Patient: sex F, age 59
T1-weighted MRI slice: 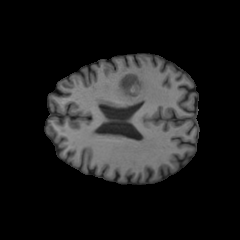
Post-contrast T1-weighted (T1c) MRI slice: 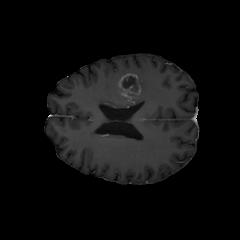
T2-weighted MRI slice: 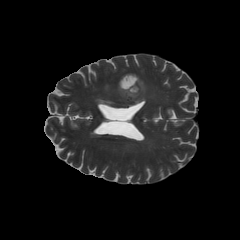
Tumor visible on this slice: yes
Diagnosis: Glioblastoma, IDH-wildtype
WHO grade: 4